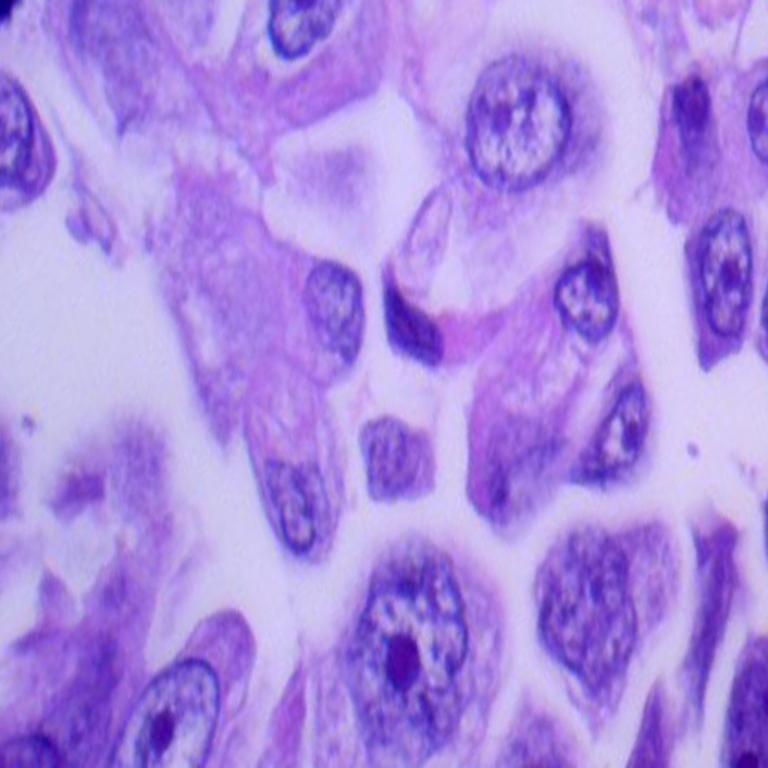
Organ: lung
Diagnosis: adenocarcinomas